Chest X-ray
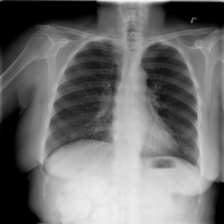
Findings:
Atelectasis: negative
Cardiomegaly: negative
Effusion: negative
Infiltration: negative
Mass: negative
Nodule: negative
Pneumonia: negative
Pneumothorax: negative
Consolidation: negative
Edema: negative
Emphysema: negative
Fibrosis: negative
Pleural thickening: negative
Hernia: negative